Question: I'm making a presentation using ioslides_presentation and am embedding an interactive map using Leaflet. The white box used to toggle different layers has a lot of unnecessary white space. This is not an issue when making the output an html_document or just showing the map in the R console. Is there a way to reduce the white space in the box/reduce the size of the box when using ioslides_presentation?
'''
---
title: "Leaflet in ioslides"
output:
ioslides_presentation
---
'''{r setup, include=FALSE}
knitr::opts_chunk$set(echo = TRUE)
'''
## Leaflet
'''{r, echo=F, message=F, warning=F}
library(raster)
library(leaflet)
rwa_adm0 <- getData('GADM', country='RWA', level=0)
rwa_adm1 <- getData('GADM', country='RWA', level=1)
leaflet() %>%
addProviderTiles("OpenStreetMap") %>%
addPolygons(data=rwa_adm0, group="ADM 0") %>%
addPolygons(data=rwa_adm0, group="ADM 1") %>%
addLayersControl(overlayGroups = c("ADM 0", "ADM 1"),
options = layersControlOptions(collapsed = FALSE))
'''
'''
Leaflet output:

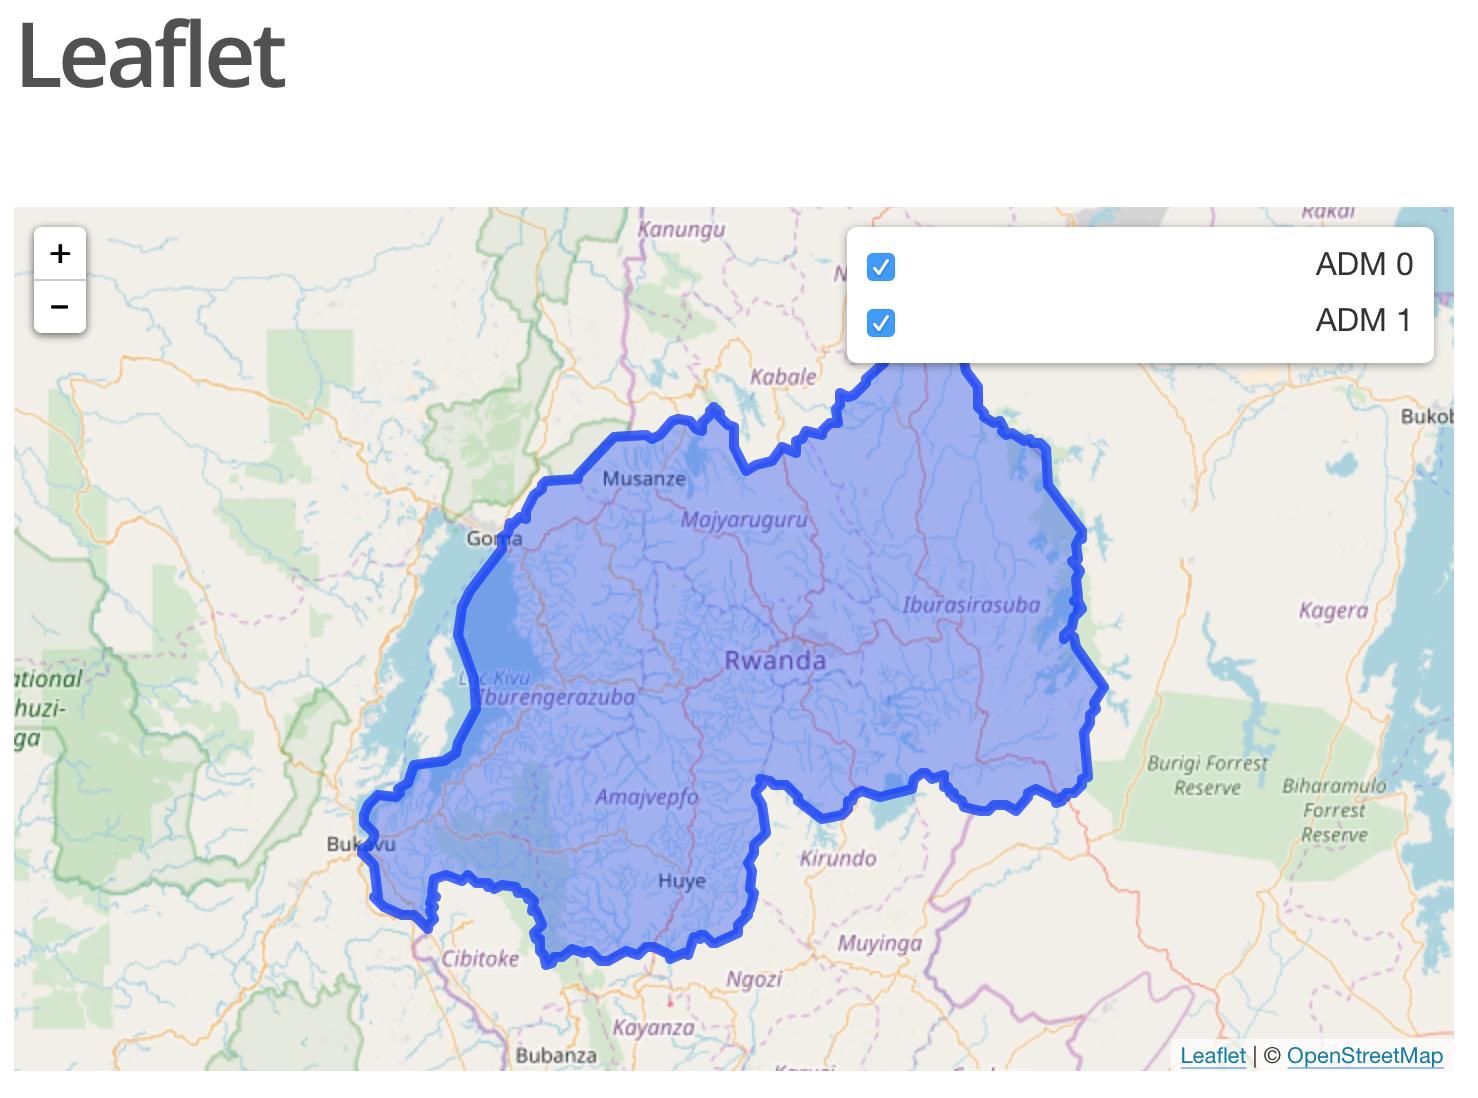
Answer: The easiest way is to use CSS. Add the following lines to your document:
'''
<style>
.leaflet-control-layers-selector {
width: auto;
}
</style>
'''
The way to solve such aesthetic problems is to use your browser to inspect the generated HTML document. Right click on the element you want to alter and select (in Firefox, for Chrome there is something similar, as well as in the RStudio viewer though I prefer to use a browser due to its performance). Then you can check what styles are currently applied to it and change them using your own CSS code.
In the image you can see that we selected the input field. On the lower right panel you see the currently computed styles for that element.
<URL>